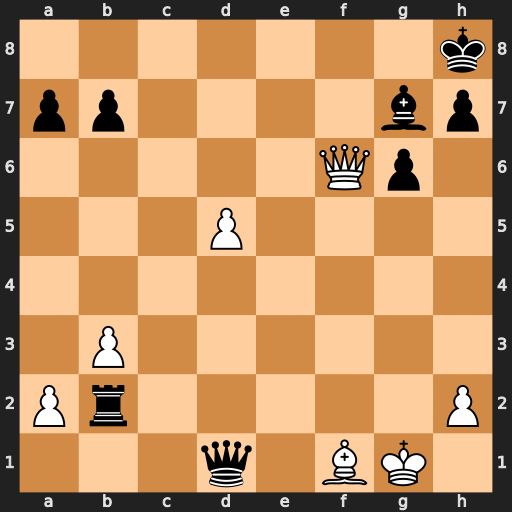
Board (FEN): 7k/pp4bp/5Qp1/3P4/8/1P6/Pr5P/3q1BK1
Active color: w
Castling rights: -
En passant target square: -
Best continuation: Qd8+ Bf8 Qxf8#